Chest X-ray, AP view. Patient: 65 years old, sex F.
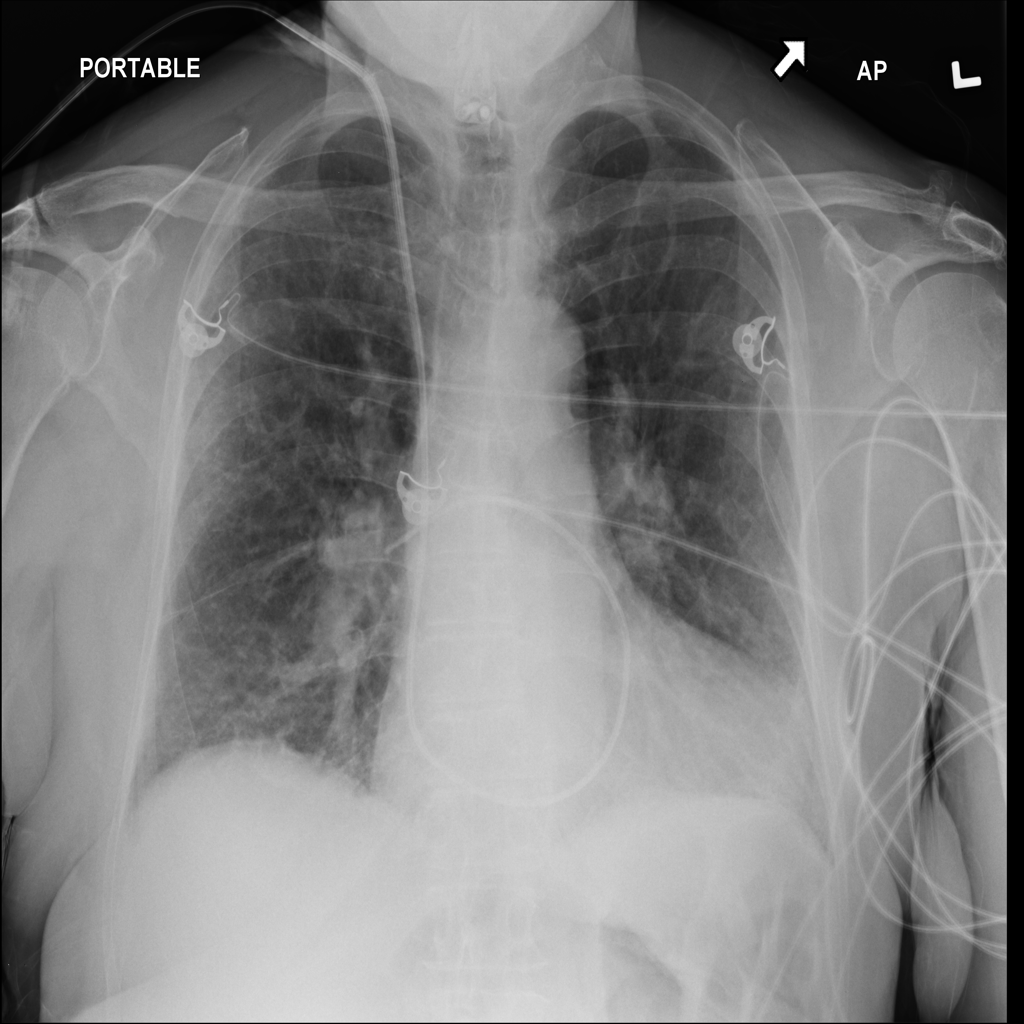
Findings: Cardiomegaly, Effusion